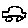
Label: car